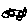
Label: car